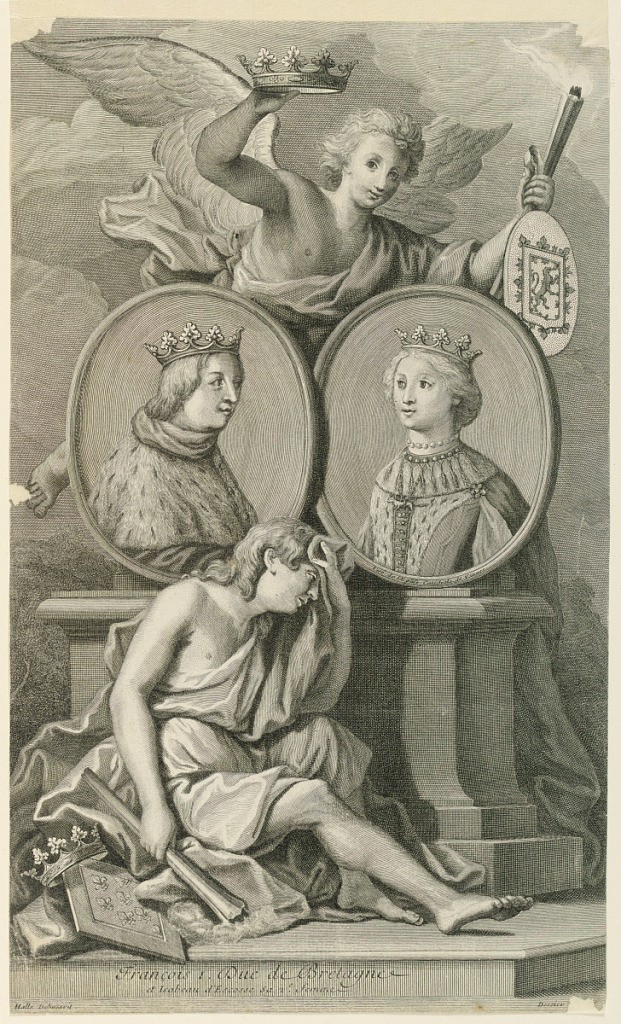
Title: Double Portrait of François I, Duc de Bretagne, and His Wife Isabella Stuart ou Isabeau d'Écosse
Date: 18th century
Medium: Engraving on paper
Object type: Print
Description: Double Portrait of François I, Duc de Bretagne, and his wife Isabella Stuart ou Isabeau d'Écosse with allegories and plinth.